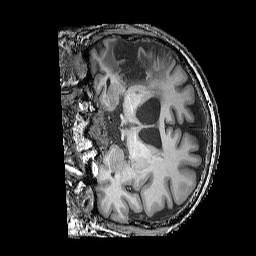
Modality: T1w
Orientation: coronal
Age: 47
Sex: male
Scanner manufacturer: siemens
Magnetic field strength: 3 T
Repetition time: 2.25 s
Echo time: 0.00411 s